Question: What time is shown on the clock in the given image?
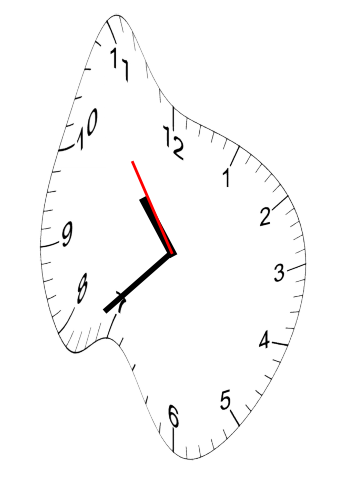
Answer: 10:37:54